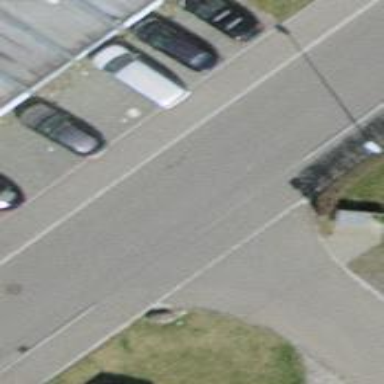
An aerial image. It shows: Service road without sidewalk.